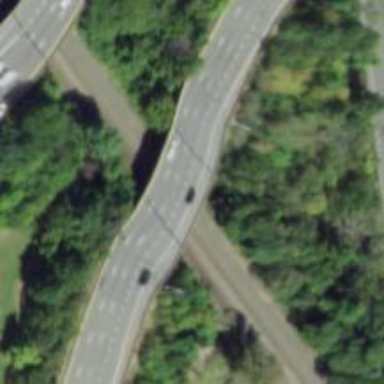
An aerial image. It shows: Motorway bridge crossing urban freeway/expressway.